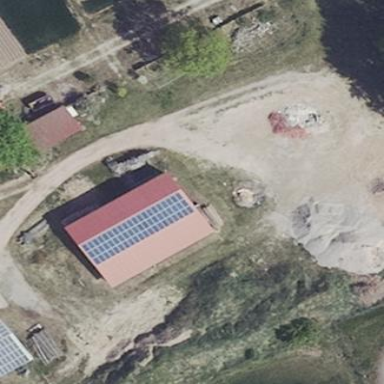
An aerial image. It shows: Farm auxiliary building.